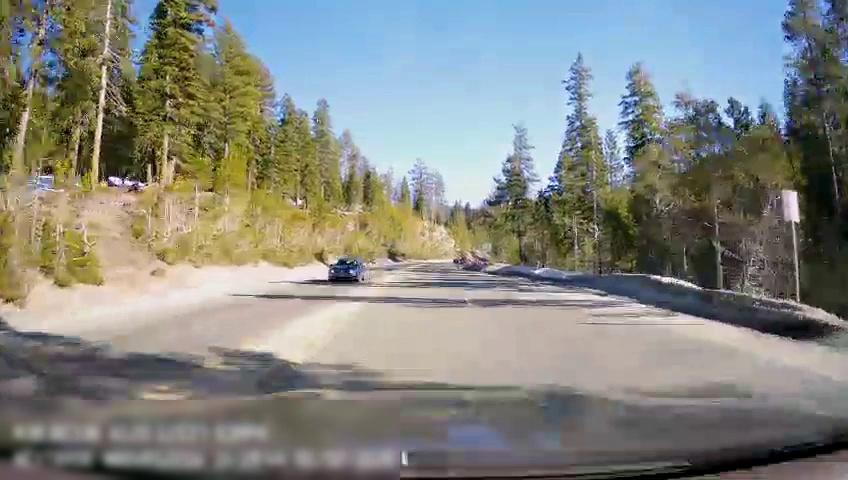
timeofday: Day
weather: Sunny
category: Drivable Space
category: Vehicles | Truck
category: Lanes | Current Lane